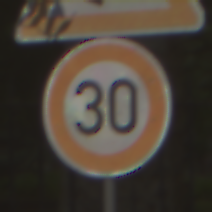
Verkehrszeichen: Geschwindigkeit30
Zusatzzeichen oben: AmphibienwanderungLinks
Umgebung: Outdoor, Urban
Tageszeit: MorningAfternoon
Wetter: Overcast
Licht: Natural
Jahreszeit: NotSpecified
Kontrast: LowContrast